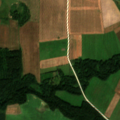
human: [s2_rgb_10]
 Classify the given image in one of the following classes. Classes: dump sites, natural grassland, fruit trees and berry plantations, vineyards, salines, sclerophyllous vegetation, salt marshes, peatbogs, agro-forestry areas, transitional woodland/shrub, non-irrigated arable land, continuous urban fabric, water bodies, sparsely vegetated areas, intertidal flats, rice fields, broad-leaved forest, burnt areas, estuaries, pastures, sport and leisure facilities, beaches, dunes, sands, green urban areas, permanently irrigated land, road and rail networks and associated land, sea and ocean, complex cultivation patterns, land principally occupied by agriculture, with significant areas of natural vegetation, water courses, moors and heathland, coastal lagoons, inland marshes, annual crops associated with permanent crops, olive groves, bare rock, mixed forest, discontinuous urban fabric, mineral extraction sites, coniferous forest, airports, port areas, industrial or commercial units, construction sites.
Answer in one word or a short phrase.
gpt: non-irrigated arable land, broad-leaved forest, coniferous forest, mixed forest